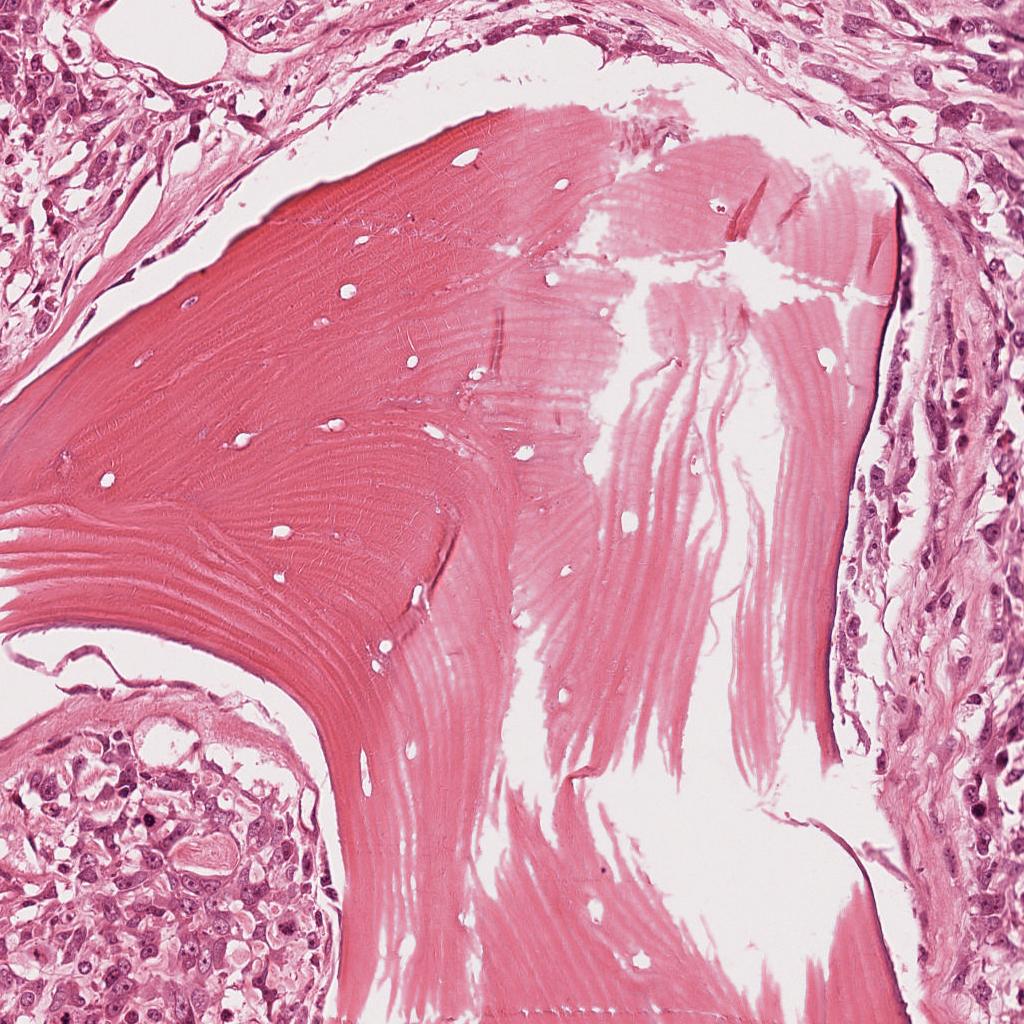
Label: Viable